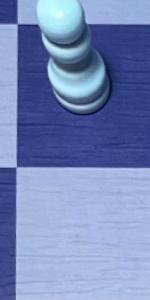
Label: Empty